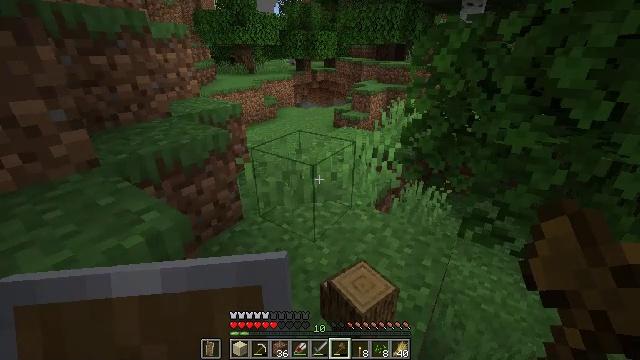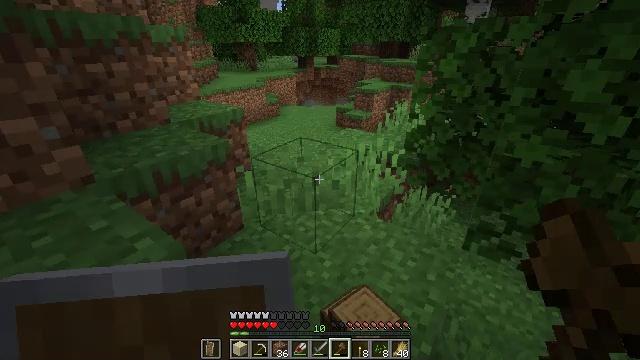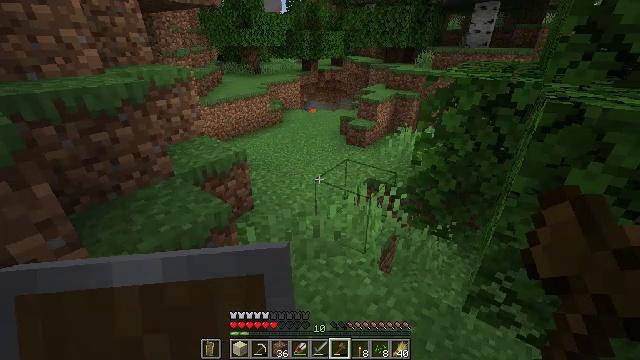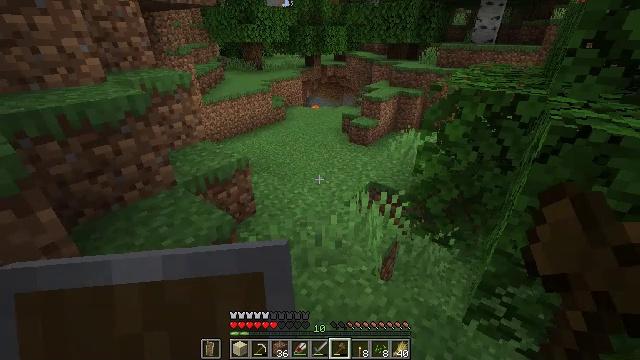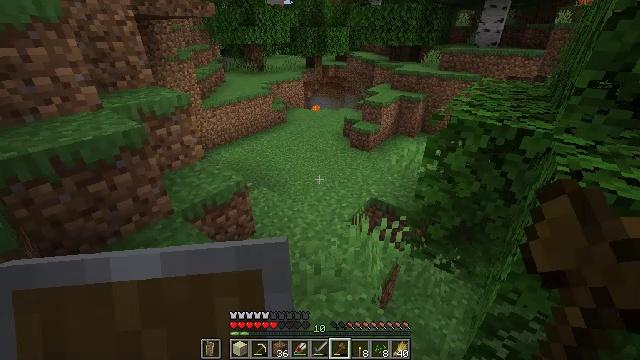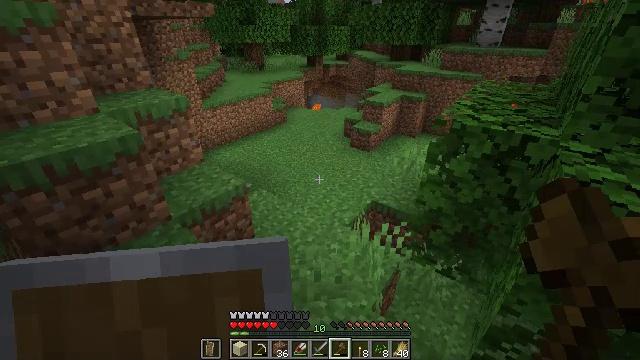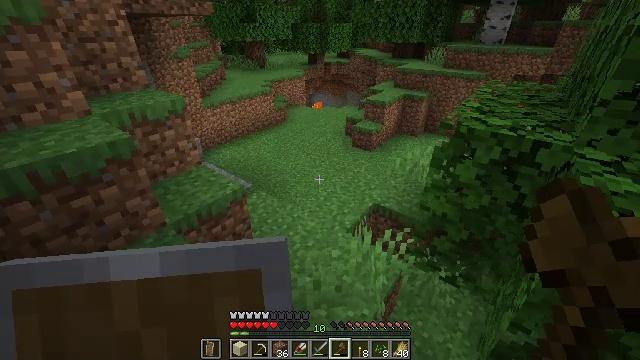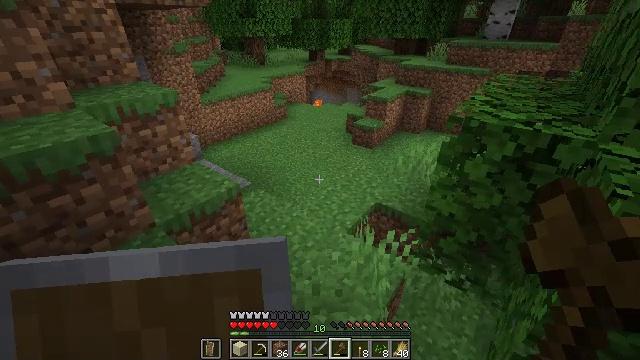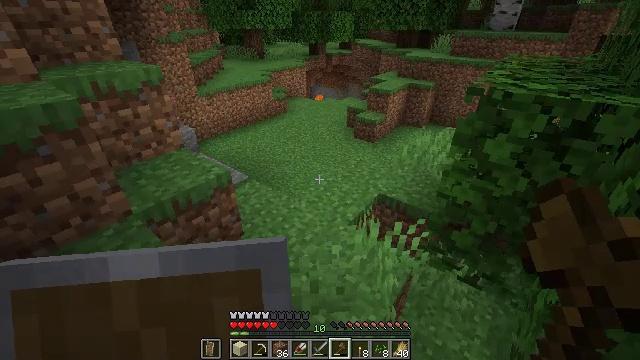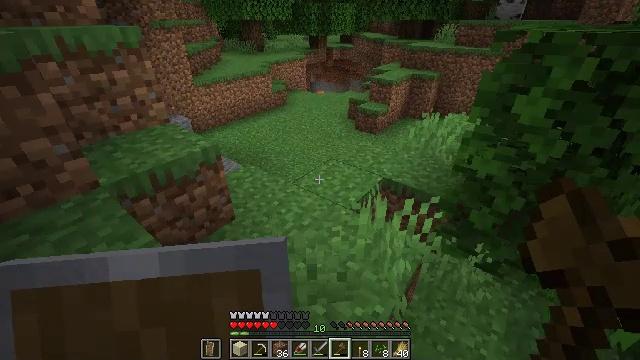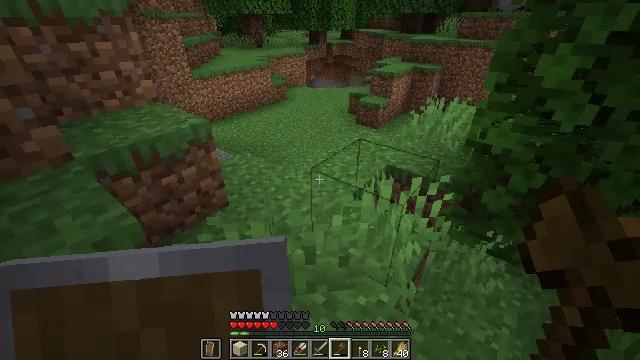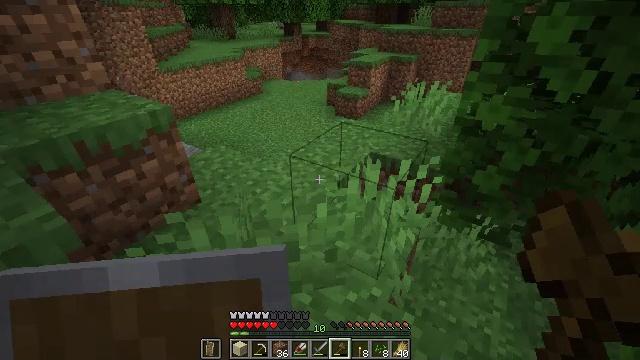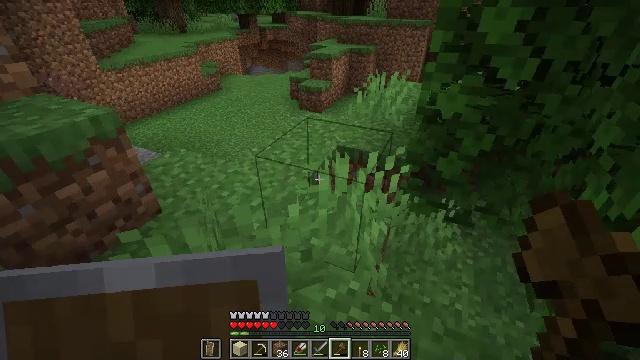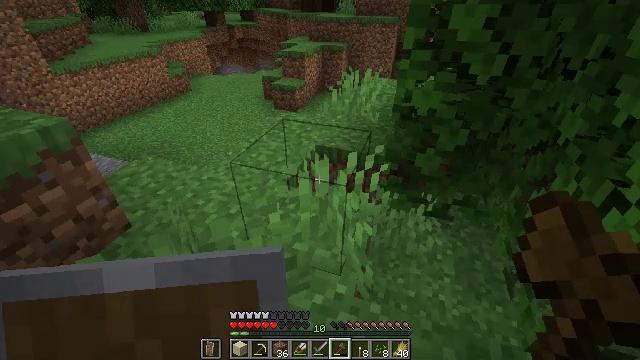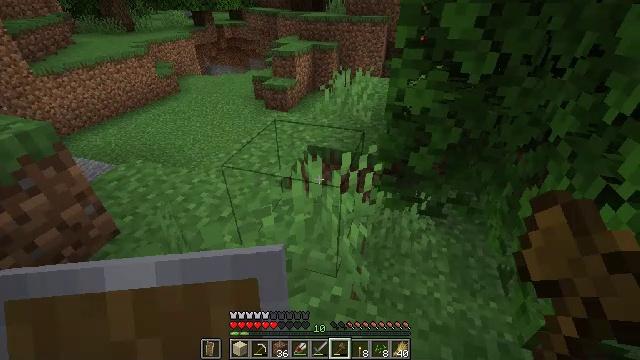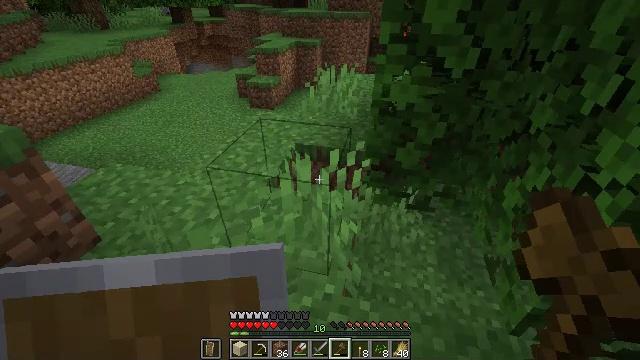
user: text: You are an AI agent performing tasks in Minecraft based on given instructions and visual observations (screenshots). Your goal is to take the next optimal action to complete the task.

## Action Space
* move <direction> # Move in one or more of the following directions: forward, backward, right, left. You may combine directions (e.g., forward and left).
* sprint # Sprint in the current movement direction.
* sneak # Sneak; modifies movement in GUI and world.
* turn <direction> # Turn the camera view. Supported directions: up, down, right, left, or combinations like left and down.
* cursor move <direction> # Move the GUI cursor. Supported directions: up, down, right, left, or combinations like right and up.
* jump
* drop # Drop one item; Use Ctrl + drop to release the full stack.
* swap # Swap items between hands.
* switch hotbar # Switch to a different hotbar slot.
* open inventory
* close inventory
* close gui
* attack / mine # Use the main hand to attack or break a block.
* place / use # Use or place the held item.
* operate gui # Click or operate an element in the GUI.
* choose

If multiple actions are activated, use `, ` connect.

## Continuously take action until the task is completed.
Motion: motion action
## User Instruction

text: Drop an oak door.
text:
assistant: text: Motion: move forward, jump
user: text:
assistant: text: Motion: move forward, turn down, jump
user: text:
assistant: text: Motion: move forward, turn down, jump
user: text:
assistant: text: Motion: move forward, jump
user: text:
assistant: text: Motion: move forward, jump
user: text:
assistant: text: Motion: no_op
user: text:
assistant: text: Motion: no_op
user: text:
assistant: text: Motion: no_op
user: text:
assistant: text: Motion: no_op
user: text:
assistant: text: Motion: no_op
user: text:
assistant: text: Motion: turn right
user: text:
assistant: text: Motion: turn right and down
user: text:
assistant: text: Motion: turn right
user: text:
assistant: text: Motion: turn right
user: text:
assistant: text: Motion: turn right
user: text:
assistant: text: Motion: turn right
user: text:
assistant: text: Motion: turn right
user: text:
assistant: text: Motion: turn right, open inventory
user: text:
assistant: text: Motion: turn right, open inventory
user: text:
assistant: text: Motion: turn right, open inventory
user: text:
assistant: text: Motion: turn right and down
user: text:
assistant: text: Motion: turn right and down
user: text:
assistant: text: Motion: turn right and down
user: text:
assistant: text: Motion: turn right and down
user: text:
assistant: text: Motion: turn right and down
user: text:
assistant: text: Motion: turn right
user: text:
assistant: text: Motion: no_op
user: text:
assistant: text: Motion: turn left
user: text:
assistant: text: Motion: turn left and up
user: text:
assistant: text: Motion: turn up